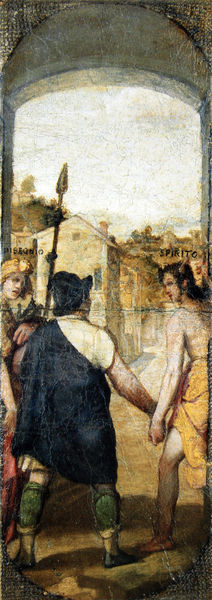
Titel: Taddeo kehrt zurück nach Rom, begleitet von Zeichenkunst und Geist
Künstler: Federico Zuccari
Standort: Rom
Institution: Galleria Nazionale d'Arte Antica (Palazzo Barberini)
Schlagwörter: blau, arch, blue, fight, hat, men, oil, red, soldier, stockings, sword, white, black, dress, figures, green, old, painting, three, woman, yellow, oil painting, reflection, flower, classical, man, roman, satyr, sky, tree, building, house, landscape, see, houses, trees, armor, helmet, river, view, boots, devil, door, scene, abstract, town, city, haus, menschen, ancient, arms, cape, cloak, antique, arc, archway, historical, renaissance, gate, italian, ground, fluss, wasser, warrior, figure, horns, canvas, fresco, opening, guard, landschaft, disegno, stiefel, weapon, slave, architektur, spear, prisoner, architectural, gladiator, ritter, kampf, speer, spirit, buchmalerei, hintergrund, mensch, spirito, leder, untergang, disegnio, holding hands, biblical story, leading, lead, dry fresco, threshold, art history, pannel painintg, soldat, roman spear, torbogen